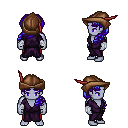
a pixel art fantasy rpg character, male body template, dark elf, purple skin, purple robe, red pants, blue princess hairstyle, leather cap, white cloth bandages, four views (front, back, left, right), 2x2 character sprite sheet, small pixel art, hard edges, no anti-aliasing